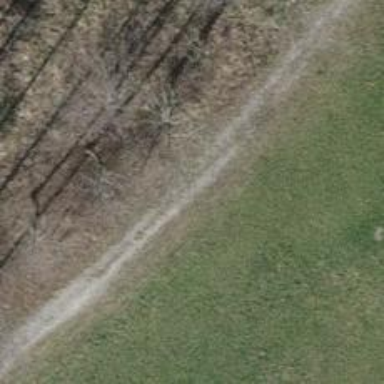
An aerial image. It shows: Impassable grass path with grade3 tracktype quality.